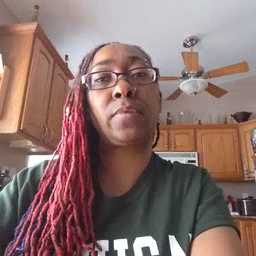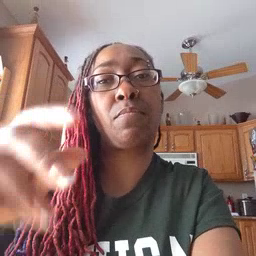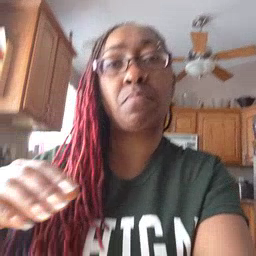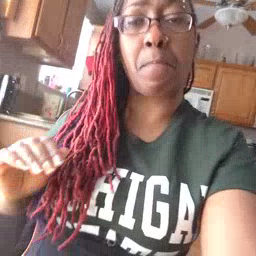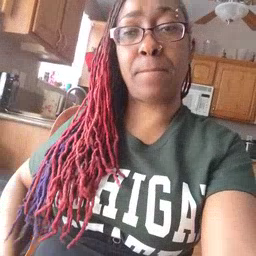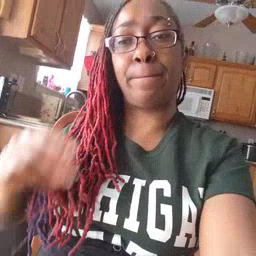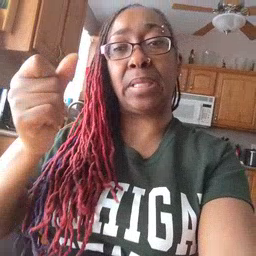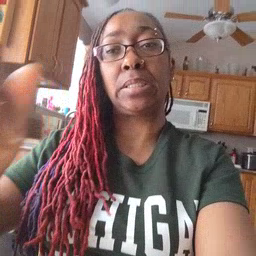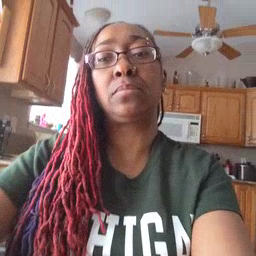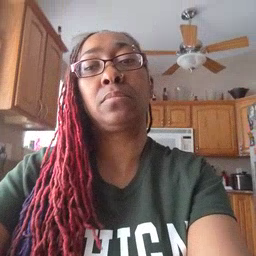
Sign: puppy